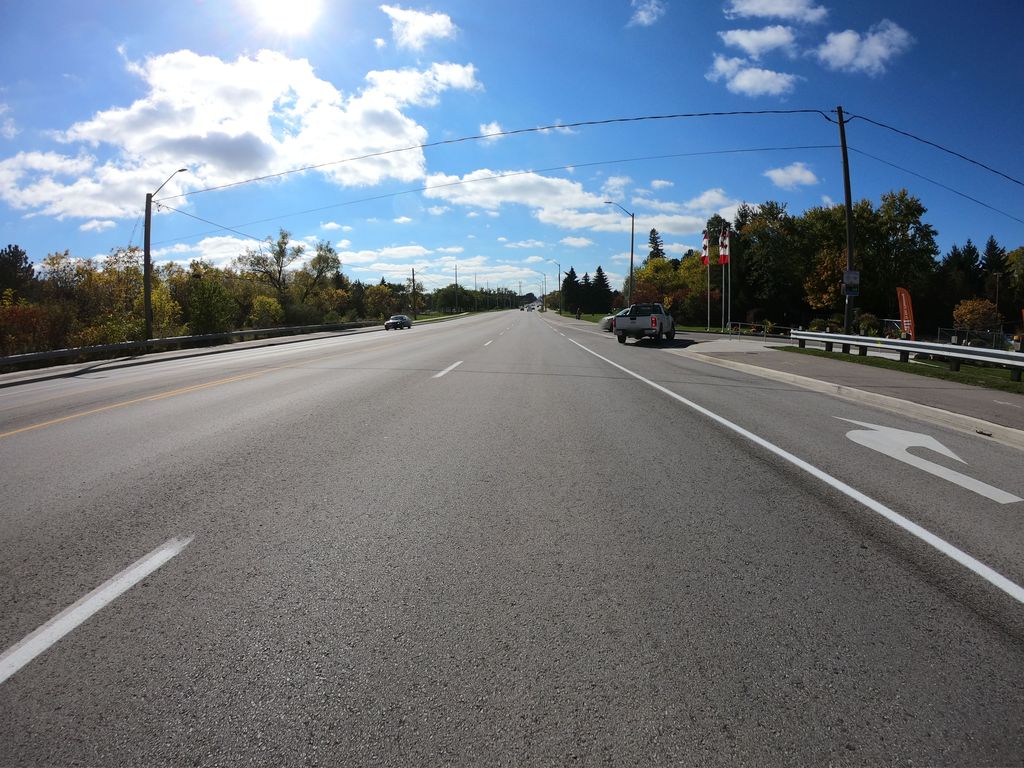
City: toronto